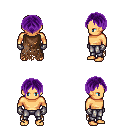
a pixel art fantasy rpg character, male body template, human, tanned skin, brown tattered cape, metal pants, purple parted hairstyle, metal gloves, four views (front, back, left, right), 2x2 character sprite sheet, small pixel art, hard edges, no anti-aliasing